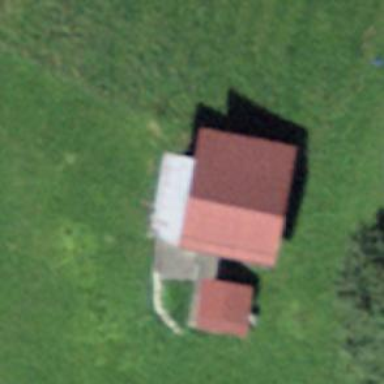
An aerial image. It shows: Barn.